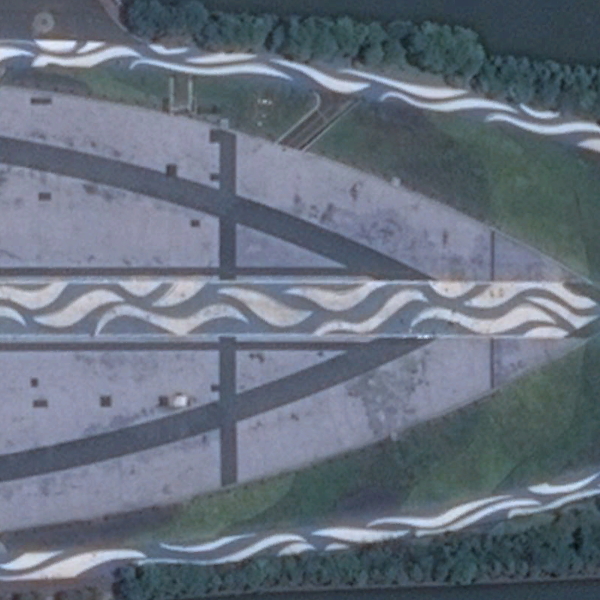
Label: Square